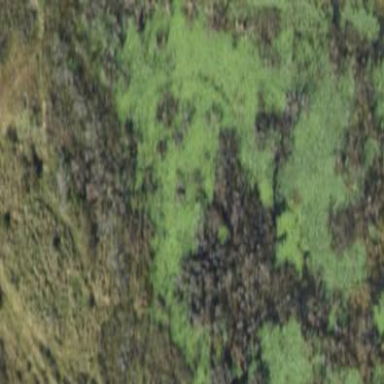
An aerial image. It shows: Swamp in wetland area.